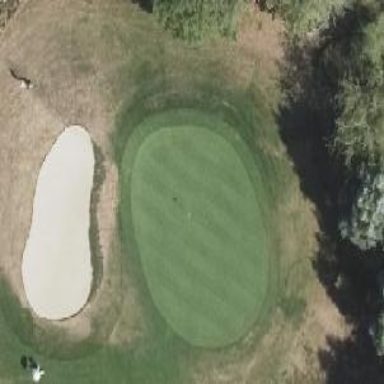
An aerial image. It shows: Golf green.